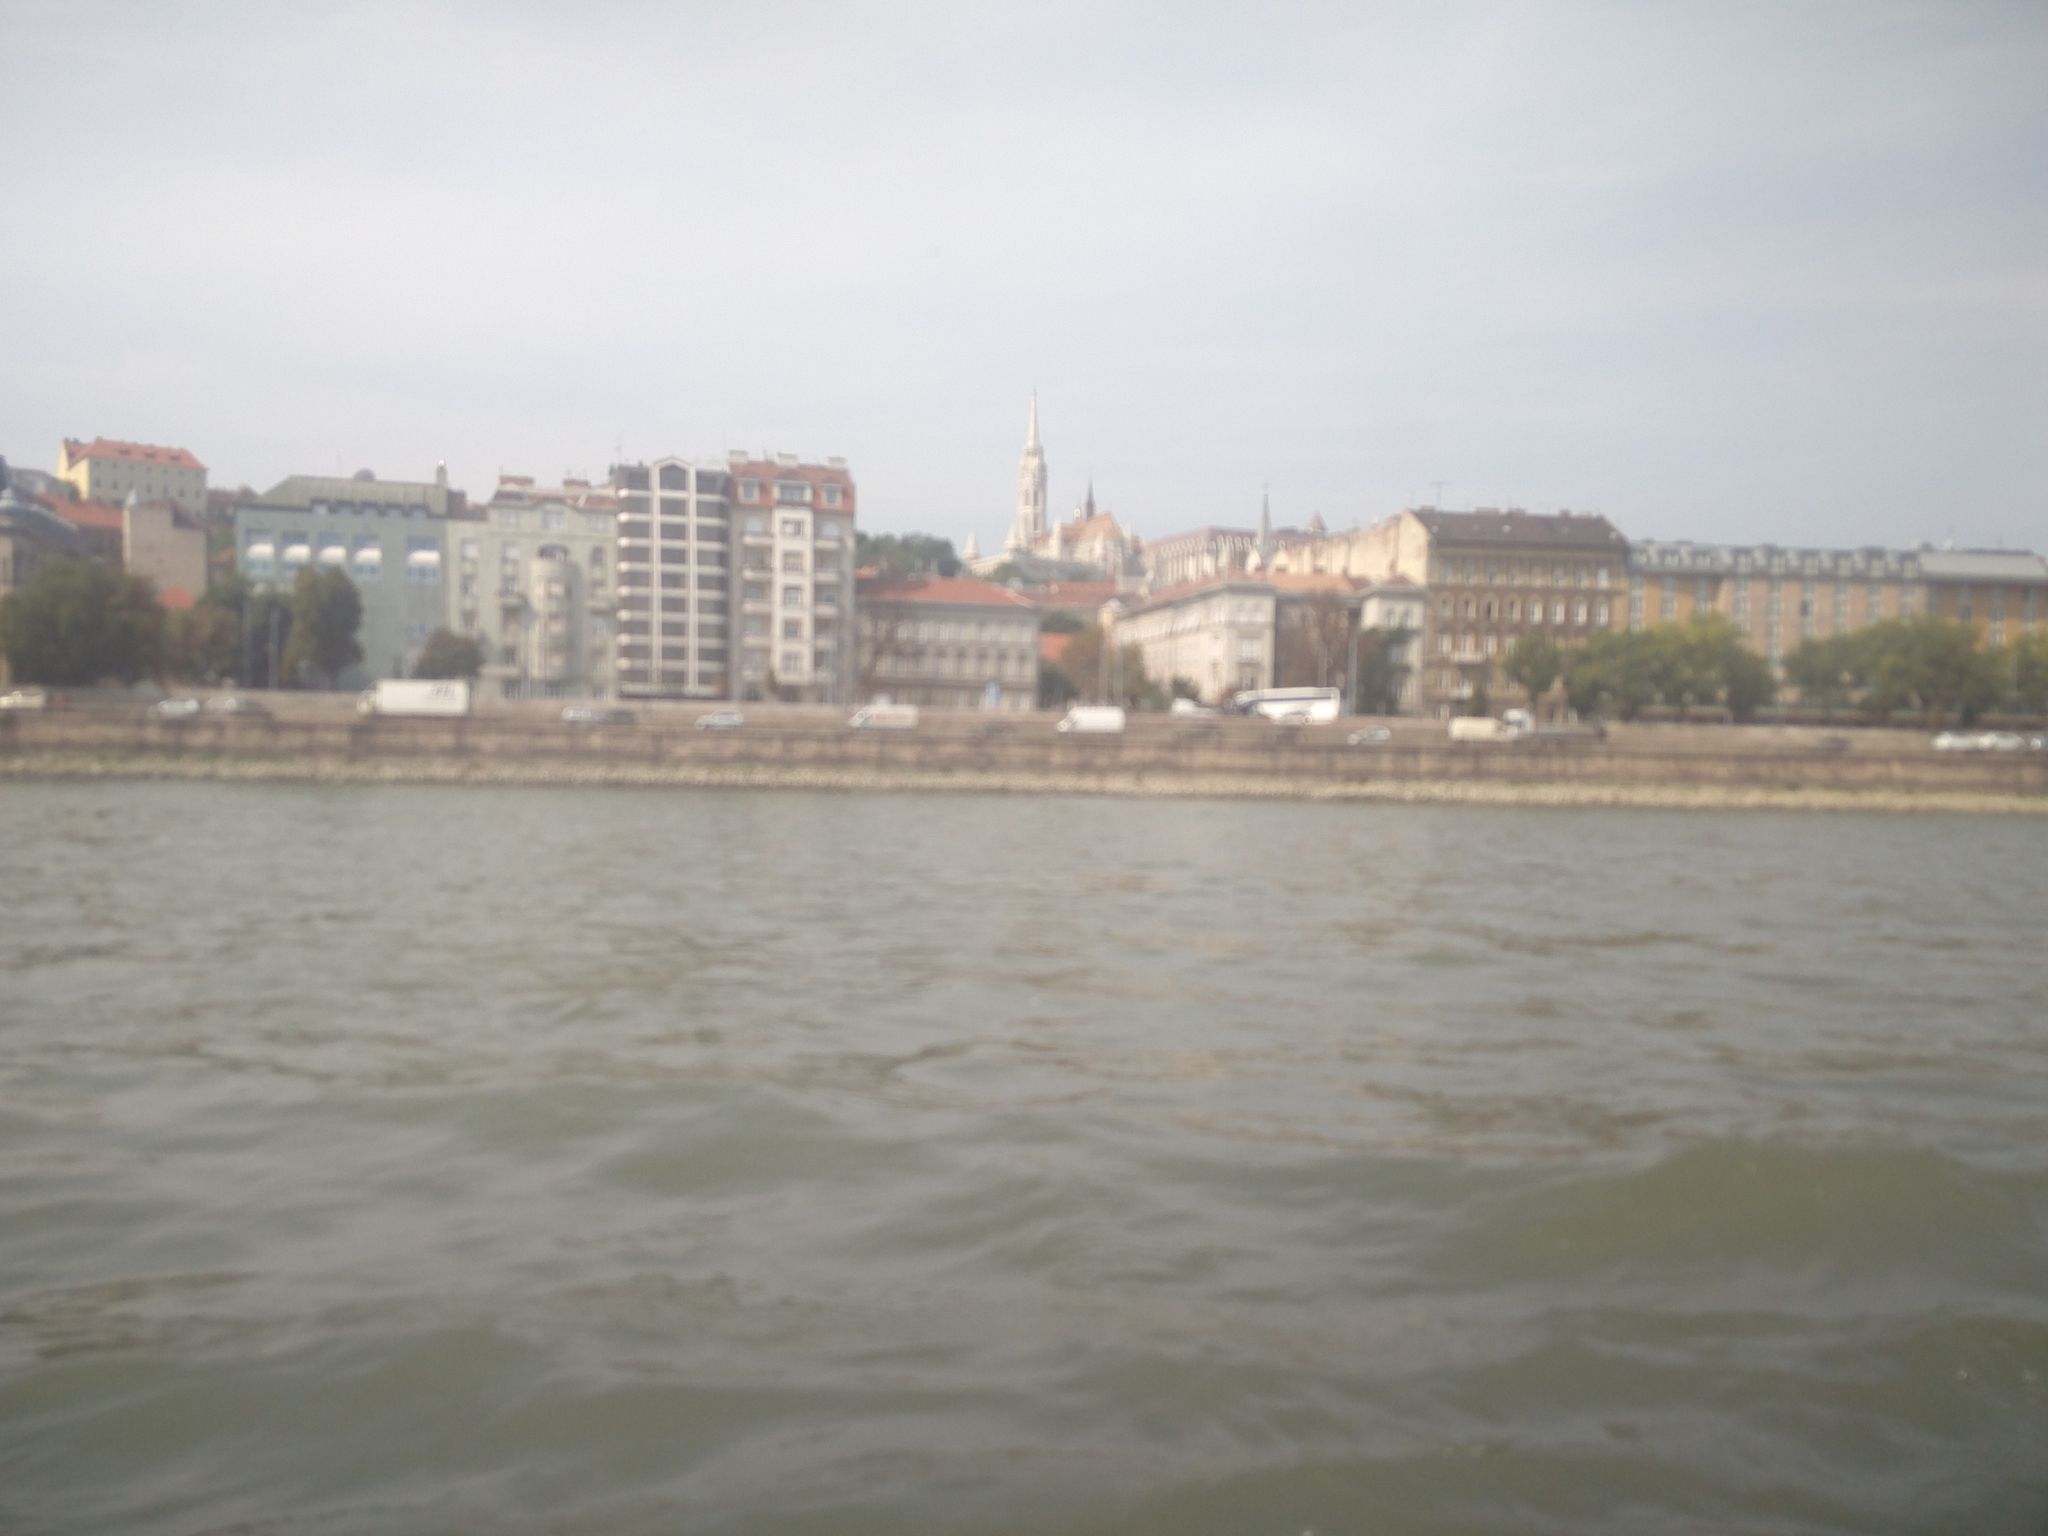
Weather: snowy
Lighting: day
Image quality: slightly poor
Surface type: walking surface
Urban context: urban centre
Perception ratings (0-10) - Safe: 0.87, Lively: 0.74, Beautiful: 6.21, Boring: 2.98, Depressing: 7.18, Wealthy: 5.67